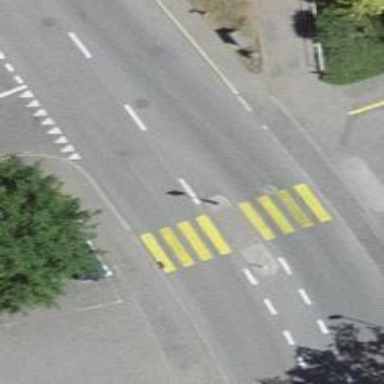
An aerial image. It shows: Zebra crossing on the road.